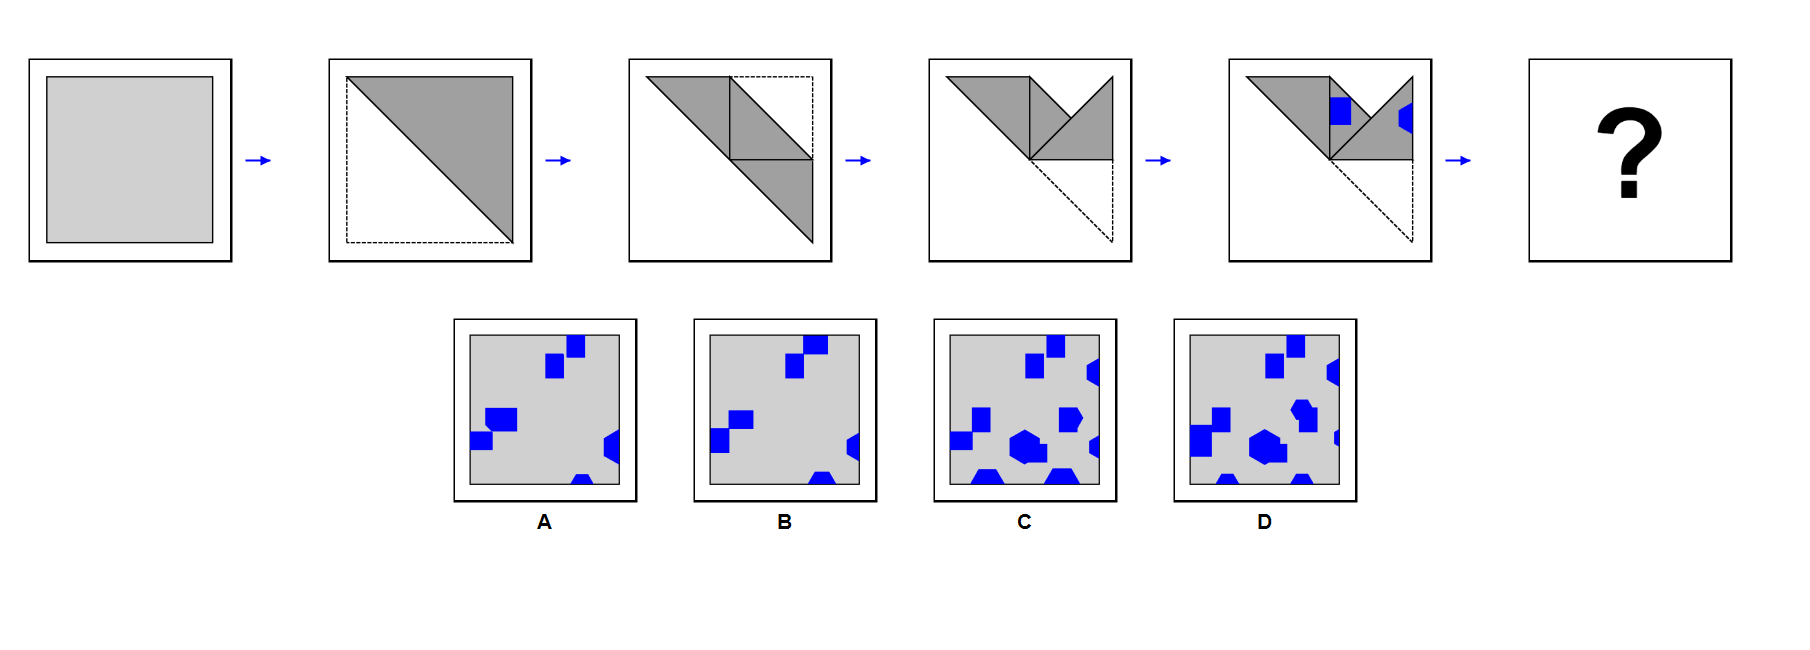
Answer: B